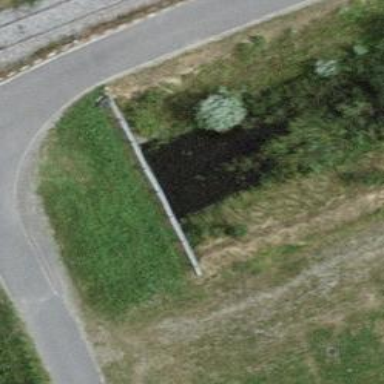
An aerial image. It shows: Ditch in the surroundings.